Interaction volume radius: 5 \u00c5
Interaction volume height: 40 \u00c5
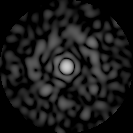
Disorder parameter: 0.8139